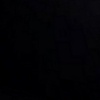
Label: space